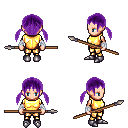
a pixel art fantasy rpg character, female body template, human, light skin, gold chest armor, gold greaves, purple twin-tailed hairstyle, white cloth bandages, metal boots, spear, four views (front, back, left, right), 2x2 character sprite sheet, small pixel art, hard edges, no anti-aliasing